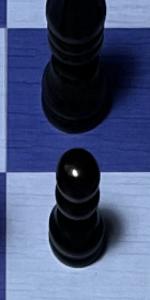
Label: Pawn_Black